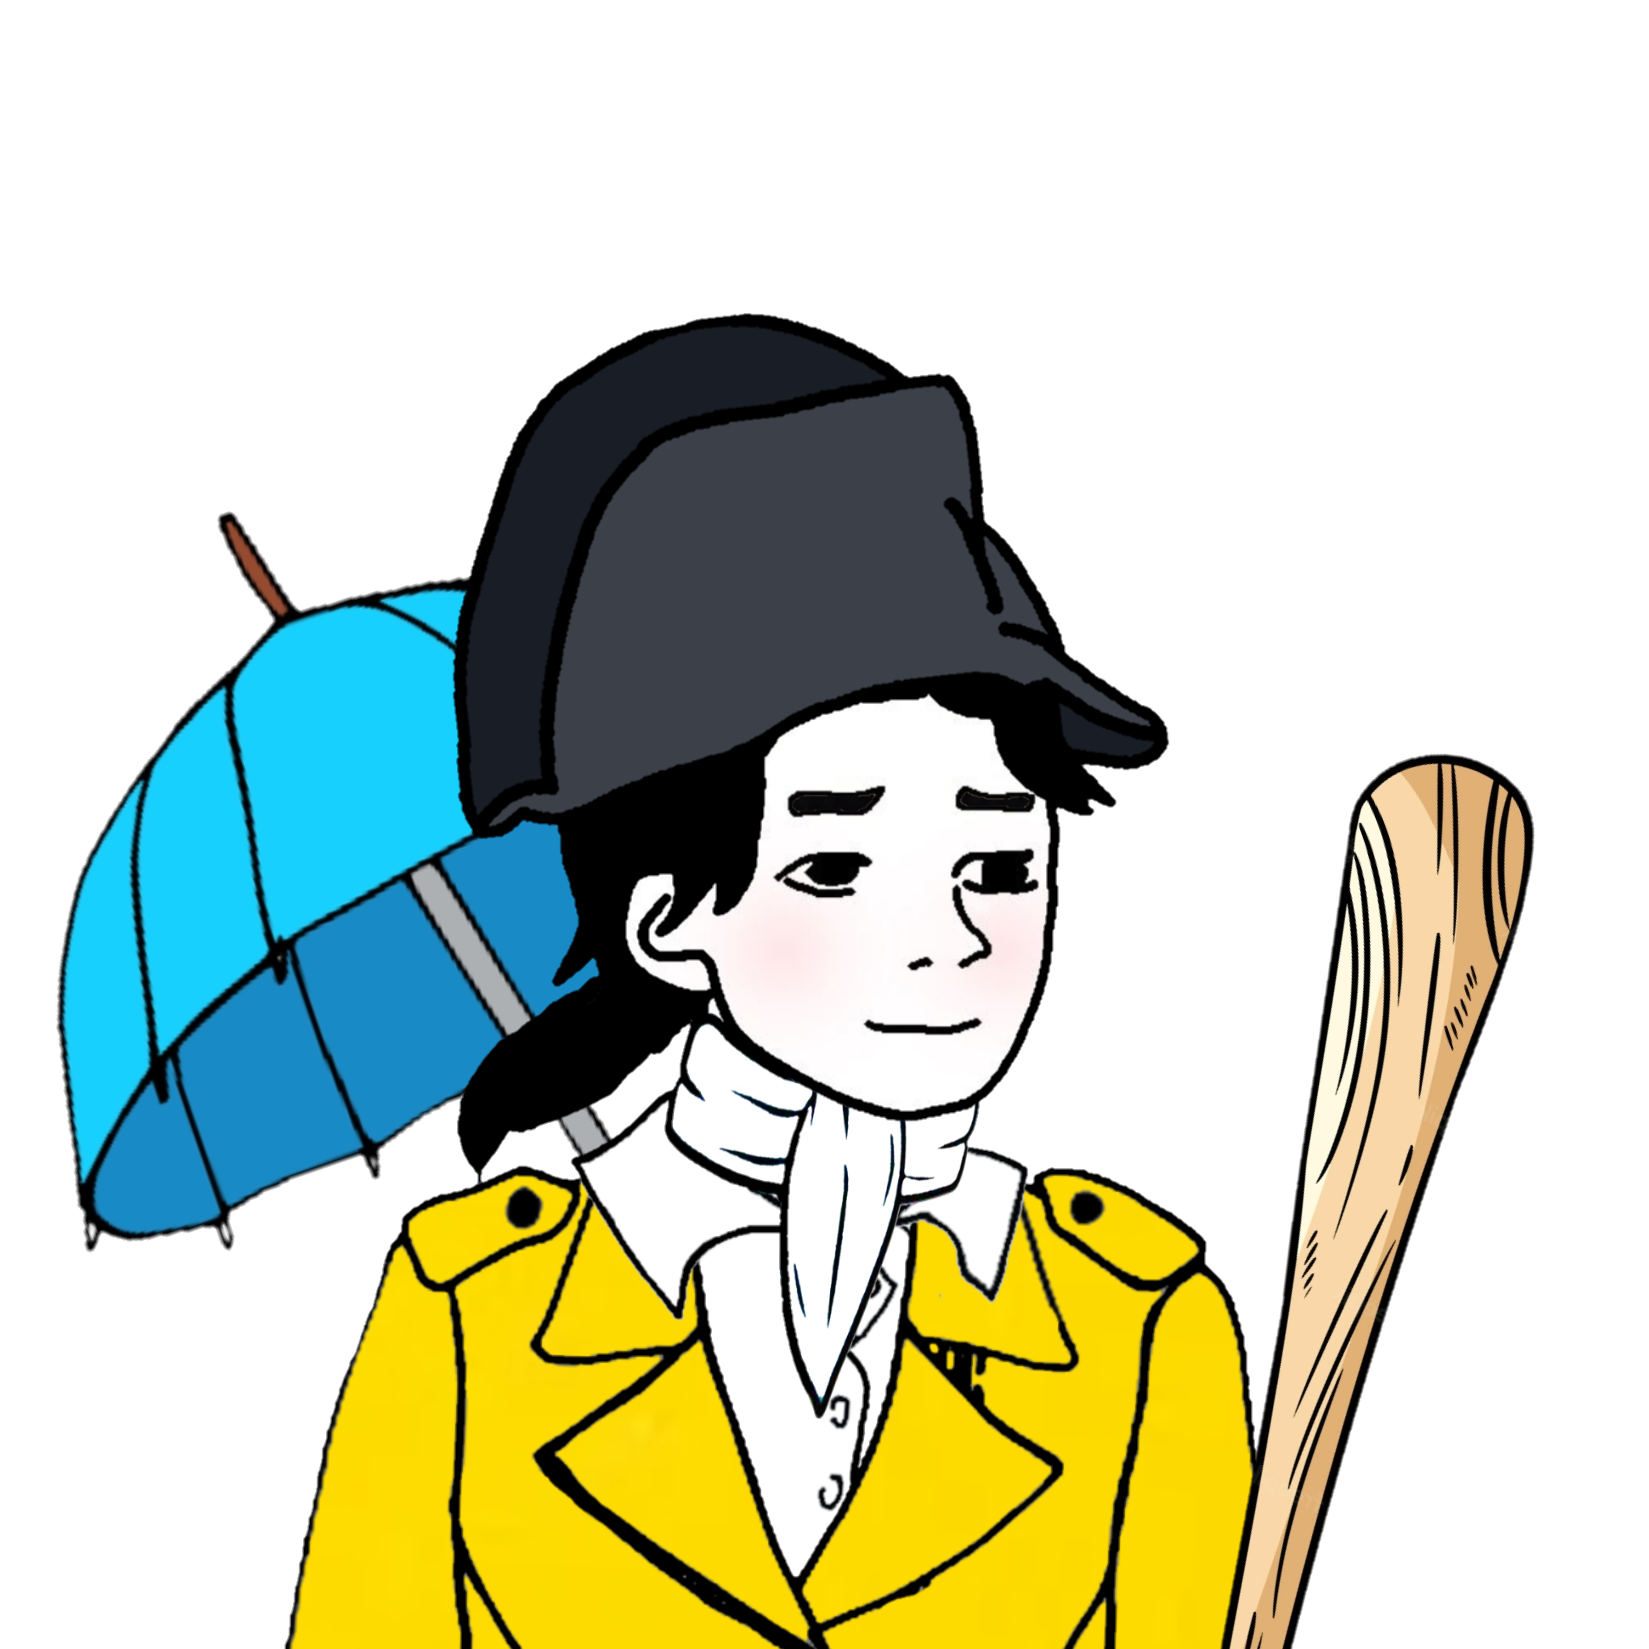
Label: 5_Trad_Boywife